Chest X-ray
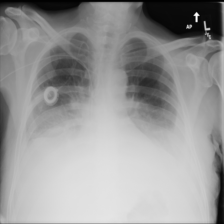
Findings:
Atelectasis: negative
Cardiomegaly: negative
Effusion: negative
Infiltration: negative
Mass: negative
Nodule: negative
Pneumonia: negative
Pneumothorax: negative
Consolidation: negative
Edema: negative
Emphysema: negative
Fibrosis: negative
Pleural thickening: negative
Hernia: negative